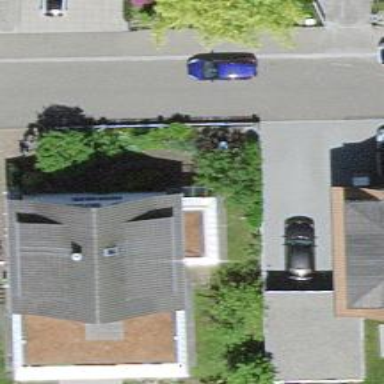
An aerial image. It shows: Residential building.